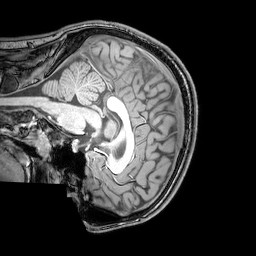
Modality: T1w
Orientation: sagittal
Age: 21
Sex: male
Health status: healthy
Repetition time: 0.081 s
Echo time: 0.037 s